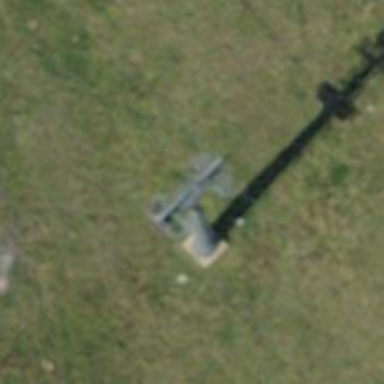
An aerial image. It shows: Pylon for aerialway.